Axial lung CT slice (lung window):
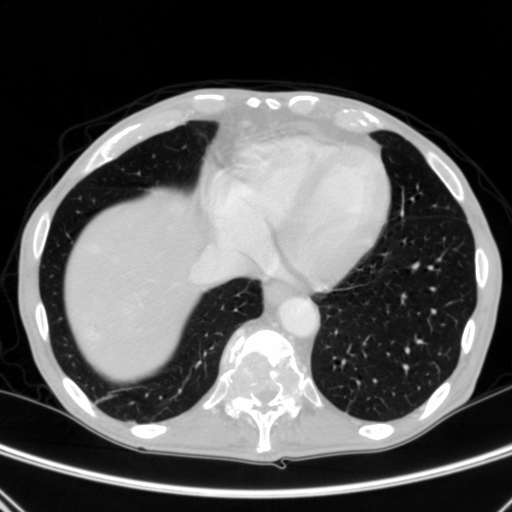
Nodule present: no